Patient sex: M
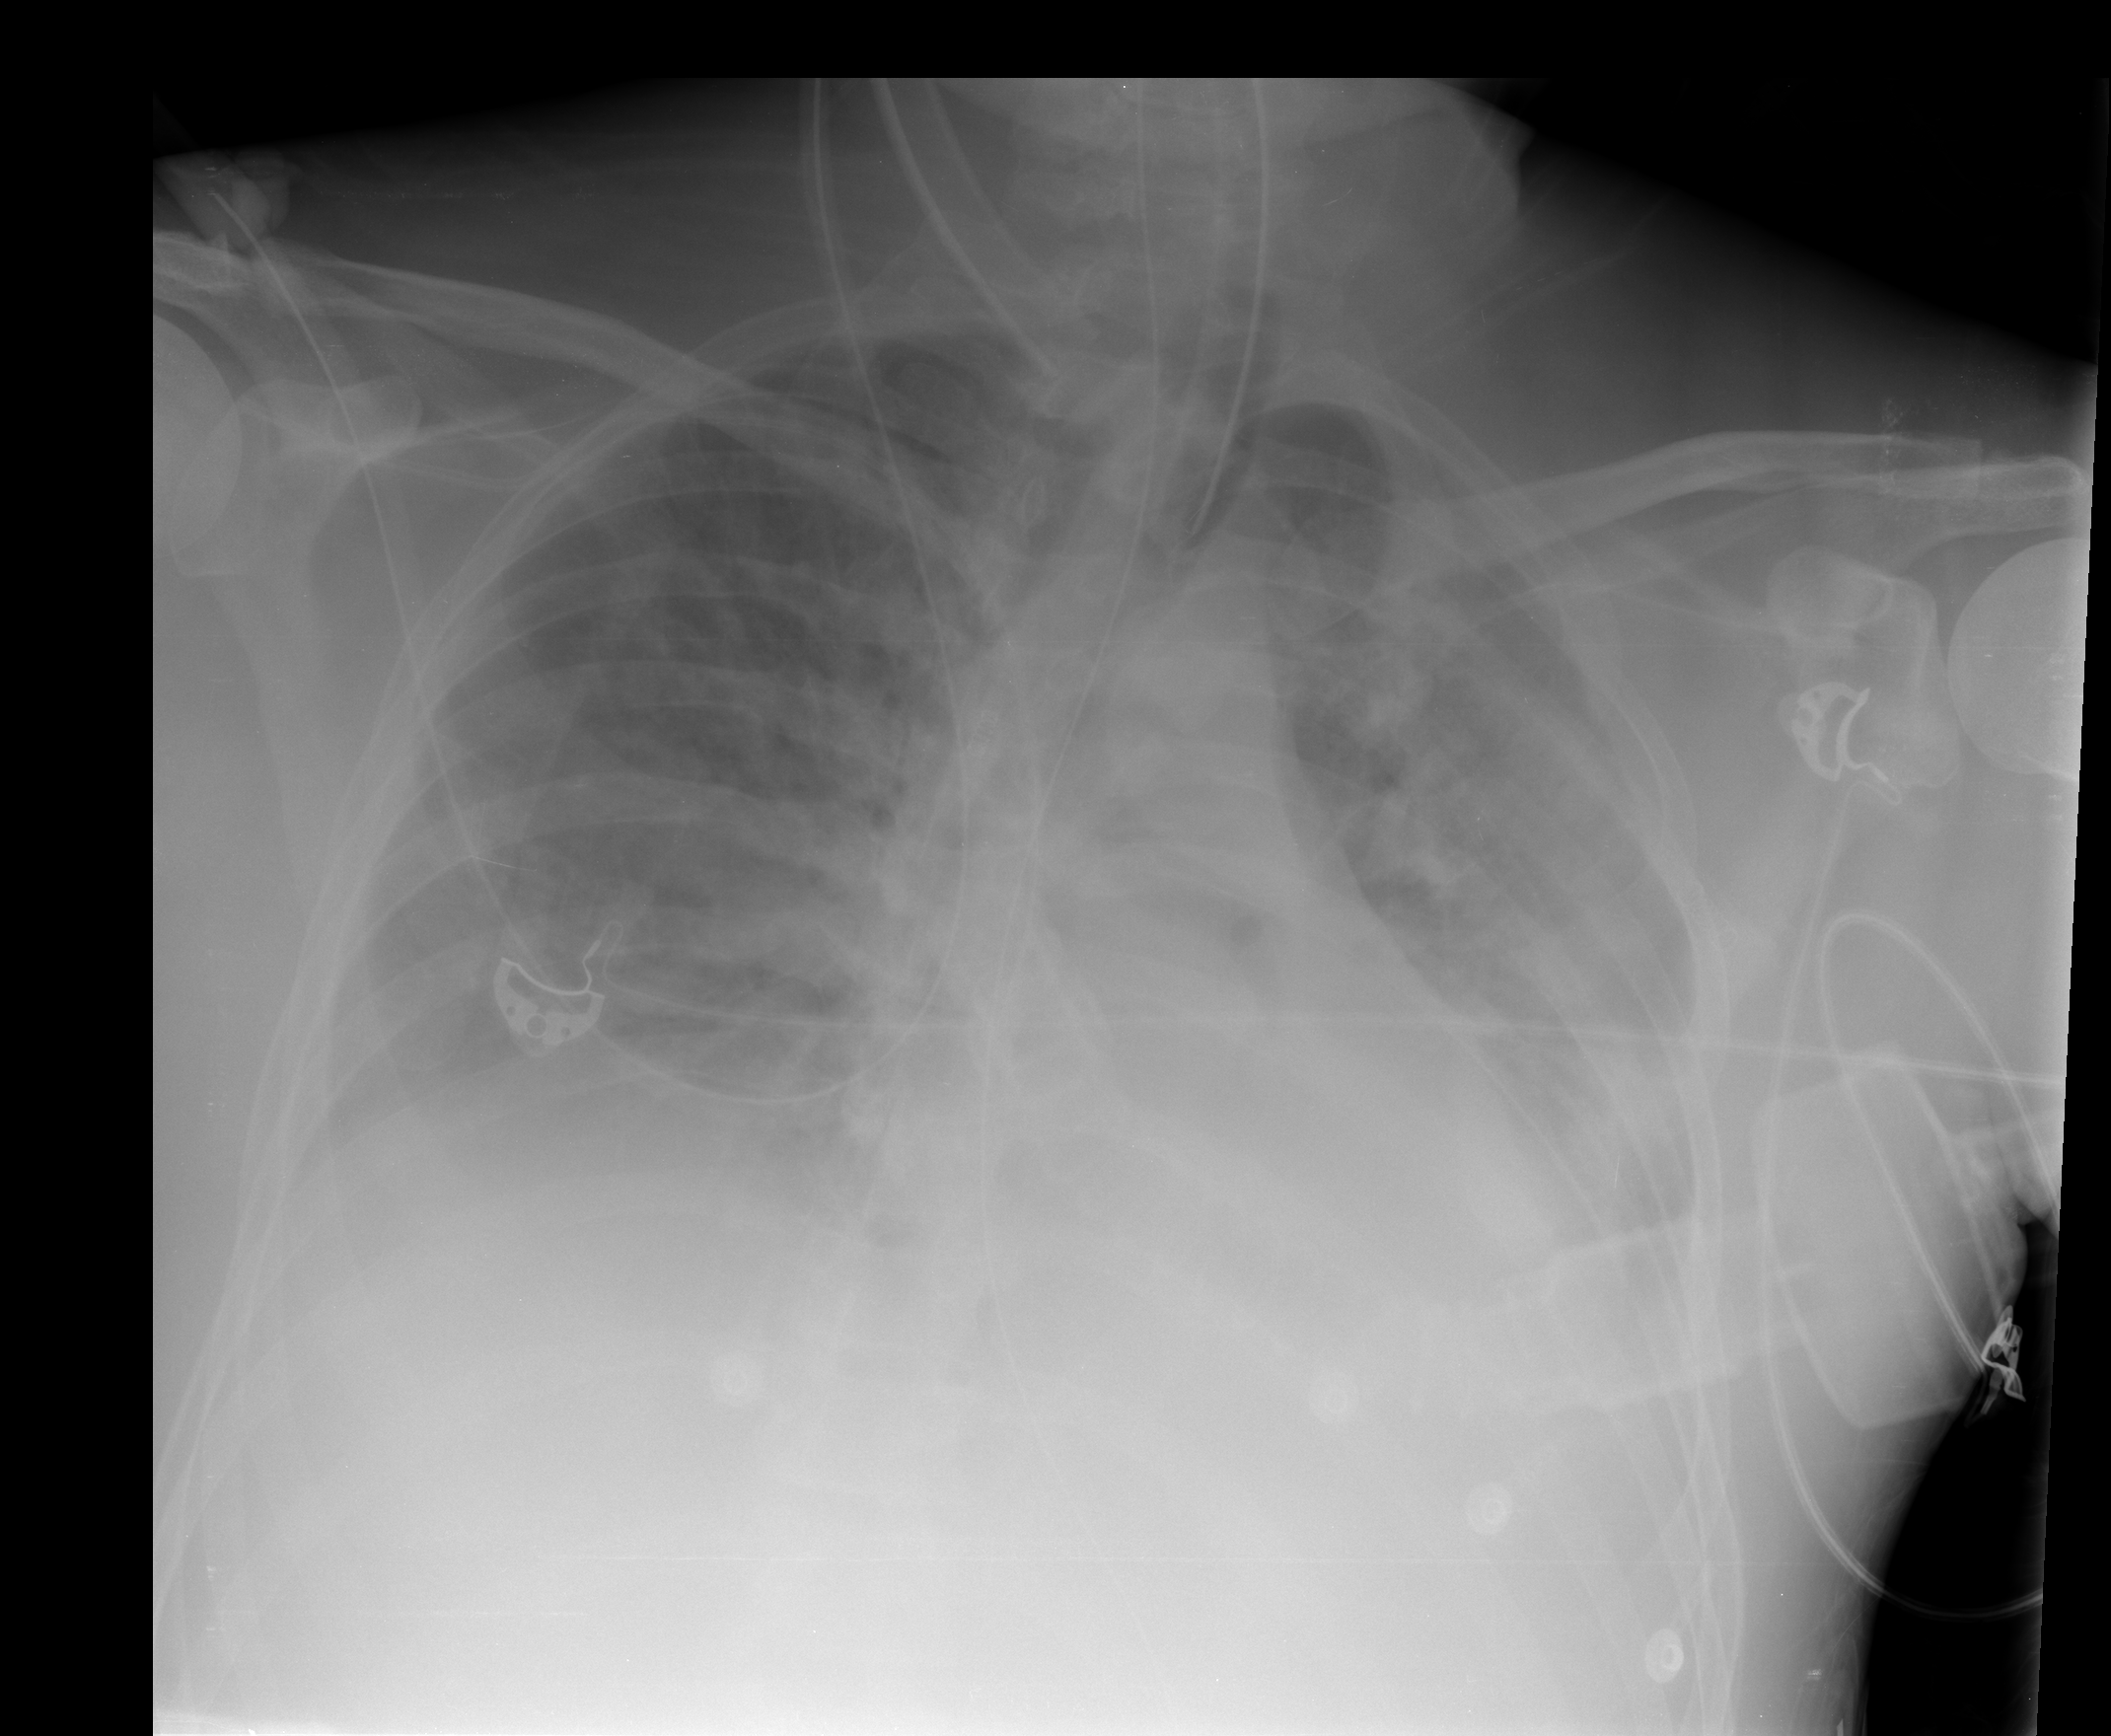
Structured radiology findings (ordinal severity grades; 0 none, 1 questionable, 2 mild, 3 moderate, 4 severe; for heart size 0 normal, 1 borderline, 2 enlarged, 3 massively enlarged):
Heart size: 0
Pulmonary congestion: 2
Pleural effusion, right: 2
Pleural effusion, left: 2
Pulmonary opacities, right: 3
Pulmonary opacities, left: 3
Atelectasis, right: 2
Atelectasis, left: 2